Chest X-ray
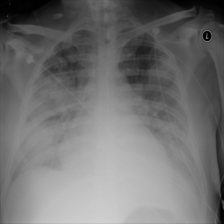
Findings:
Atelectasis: negative
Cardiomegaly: negative
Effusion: negative
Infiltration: positive
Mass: negative
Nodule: negative
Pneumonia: positive
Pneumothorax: negative
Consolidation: negative
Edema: positive
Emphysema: negative
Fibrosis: negative
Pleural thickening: negative
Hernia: negative